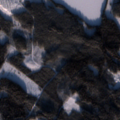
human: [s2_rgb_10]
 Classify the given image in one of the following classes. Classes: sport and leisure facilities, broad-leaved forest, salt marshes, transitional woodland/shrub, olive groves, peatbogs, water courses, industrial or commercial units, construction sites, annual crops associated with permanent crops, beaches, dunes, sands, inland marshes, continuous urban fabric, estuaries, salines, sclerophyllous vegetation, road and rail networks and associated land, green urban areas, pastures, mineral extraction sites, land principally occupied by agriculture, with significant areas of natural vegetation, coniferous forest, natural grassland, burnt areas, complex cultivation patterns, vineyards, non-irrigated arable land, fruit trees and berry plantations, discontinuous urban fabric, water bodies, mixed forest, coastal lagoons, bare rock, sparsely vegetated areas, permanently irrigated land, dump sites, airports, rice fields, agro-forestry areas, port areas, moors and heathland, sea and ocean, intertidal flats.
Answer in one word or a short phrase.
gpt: coniferous forest, mixed forest, transitional woodland/shrub, water bodies